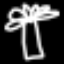
Label: palm tree